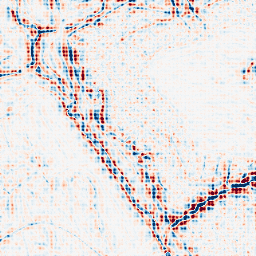
Category: wavelet
Decomposition family: wavelet_biorthogonal
Decomposition parameters: wavelet: bior4.4
level: 3
Upsampling method: sinc_blackman
Upsampling parameters: scale: 8
kernel_size: 8
Upsampling scale: 8